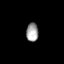
Tissue: prostate
Cell type: T cells
Senescence score: 0.2929
Nuclear area (px): 220
Mean DAPI intensity: 160.364